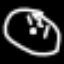
Label: clock